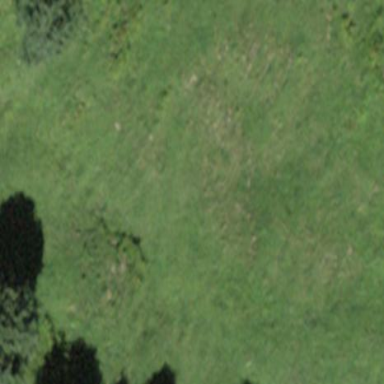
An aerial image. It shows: Beautiful meadow.